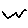
Label: zigzag